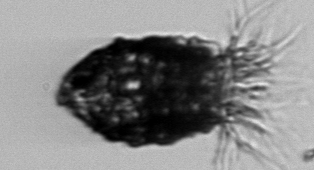
Label: Stenosemella_pacifica